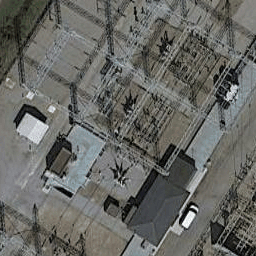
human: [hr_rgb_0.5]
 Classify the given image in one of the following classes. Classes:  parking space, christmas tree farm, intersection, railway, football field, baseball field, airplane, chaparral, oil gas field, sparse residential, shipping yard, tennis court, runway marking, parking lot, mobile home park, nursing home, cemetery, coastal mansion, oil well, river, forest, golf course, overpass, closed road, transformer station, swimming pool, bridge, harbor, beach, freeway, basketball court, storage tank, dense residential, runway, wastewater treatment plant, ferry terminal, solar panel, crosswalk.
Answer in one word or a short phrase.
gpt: transformer station